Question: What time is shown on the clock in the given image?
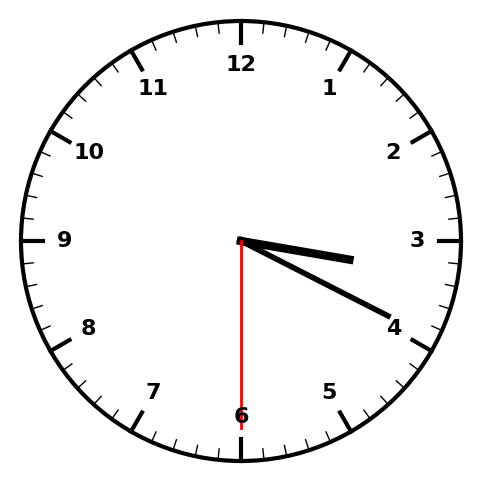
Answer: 03:19:30